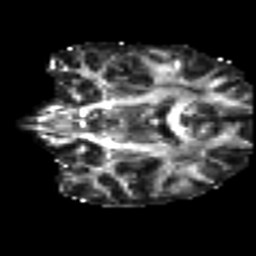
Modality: FA
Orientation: coronal
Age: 45
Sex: female
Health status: ill
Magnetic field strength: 3 T
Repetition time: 8.4 s
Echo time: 0.0926 s